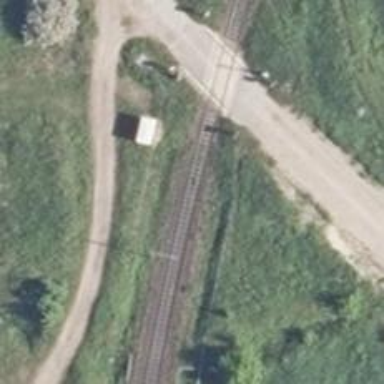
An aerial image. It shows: Railway signal.